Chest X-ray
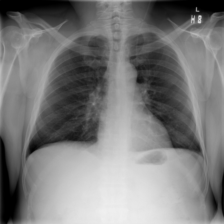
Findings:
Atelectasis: negative
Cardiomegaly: negative
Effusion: negative
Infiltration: negative
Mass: negative
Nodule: negative
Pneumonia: negative
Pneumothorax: negative
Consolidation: negative
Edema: negative
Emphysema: negative
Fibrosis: negative
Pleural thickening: negative
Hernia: negative